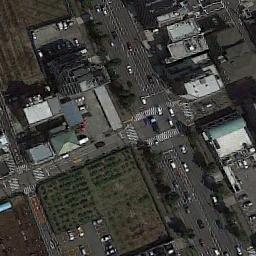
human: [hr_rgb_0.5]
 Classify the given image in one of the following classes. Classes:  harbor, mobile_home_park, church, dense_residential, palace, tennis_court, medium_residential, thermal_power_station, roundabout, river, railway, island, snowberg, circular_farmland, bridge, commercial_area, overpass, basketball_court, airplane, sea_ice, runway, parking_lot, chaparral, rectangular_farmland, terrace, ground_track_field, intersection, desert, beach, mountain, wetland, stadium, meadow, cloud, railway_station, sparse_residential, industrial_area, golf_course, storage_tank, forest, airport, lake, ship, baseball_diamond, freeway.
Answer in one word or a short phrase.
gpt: intersection